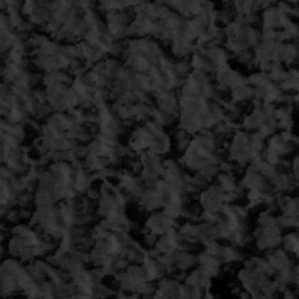
Label: frost